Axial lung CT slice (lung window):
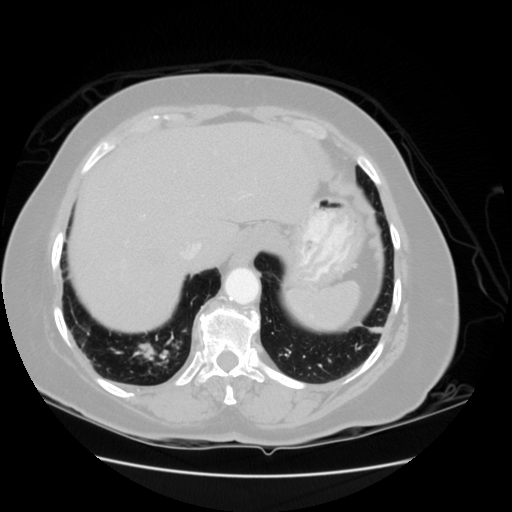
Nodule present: no